Question: I have a dynamic table rendering where columns and rows of the table are rendered dynamically.
So here I have two sibling '<td>' elements in each row:
'''
<td :key="'td3-${index}'" :id="'show_${key}'" v-show="'show_${key}'">
<input type="text" :v-model="key" :name="key" :value="entry[key]" />
</td>
<td :key="'td4-${index}'">
<a href="#" @click="showField(key)">Edit</a>
</td>
'''
In the 'onclick' event of the link in the second '<td>' I have to show and hide the first '<td>' element. Since it's dynamic I will have multiple rows. So I declared a dynamic boolean in my data to show and hide the specific '<td>' based on the click of another '<td>' in the same row.
'v-show="'show_${key}'"' - this is show property with dynamic key
'''
show_firstname: false,
show_lastname: false,
show_email: false,
show_orgname: false
'''
I created separate boolean elements for every '<td>' in each row.

But whenever I change the value of 'v-show' property with the on click of second '<td>' element it's not making any difference. So I could not show or hide the '<td>'. Maybe 'v-show' takes '"'show_${key}'"' as a string value not replacing true or false correctly. Can someone help me how can I achieve this?
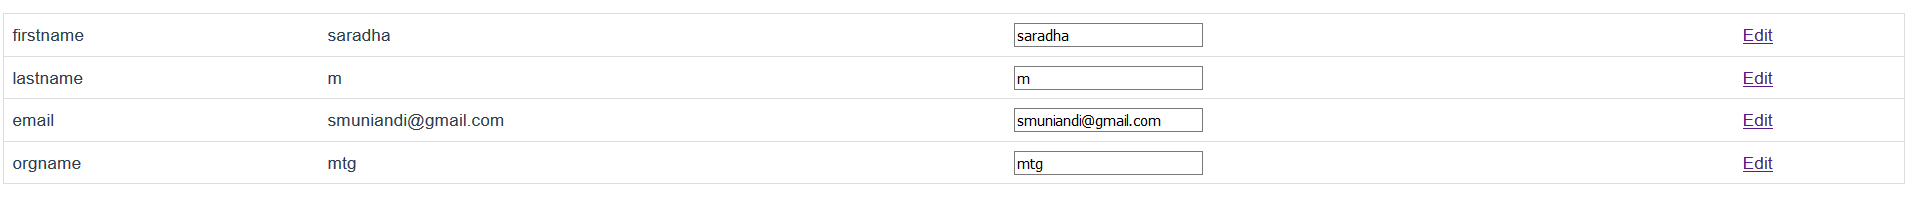
Answer: Why don't you try organising the show_ in an object instead of a flat list of properties?
<URL>